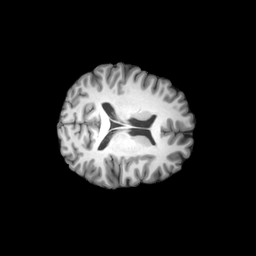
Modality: T1w
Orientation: axial